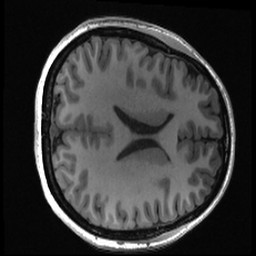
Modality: T1w
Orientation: axial
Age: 24
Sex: female
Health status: healthy